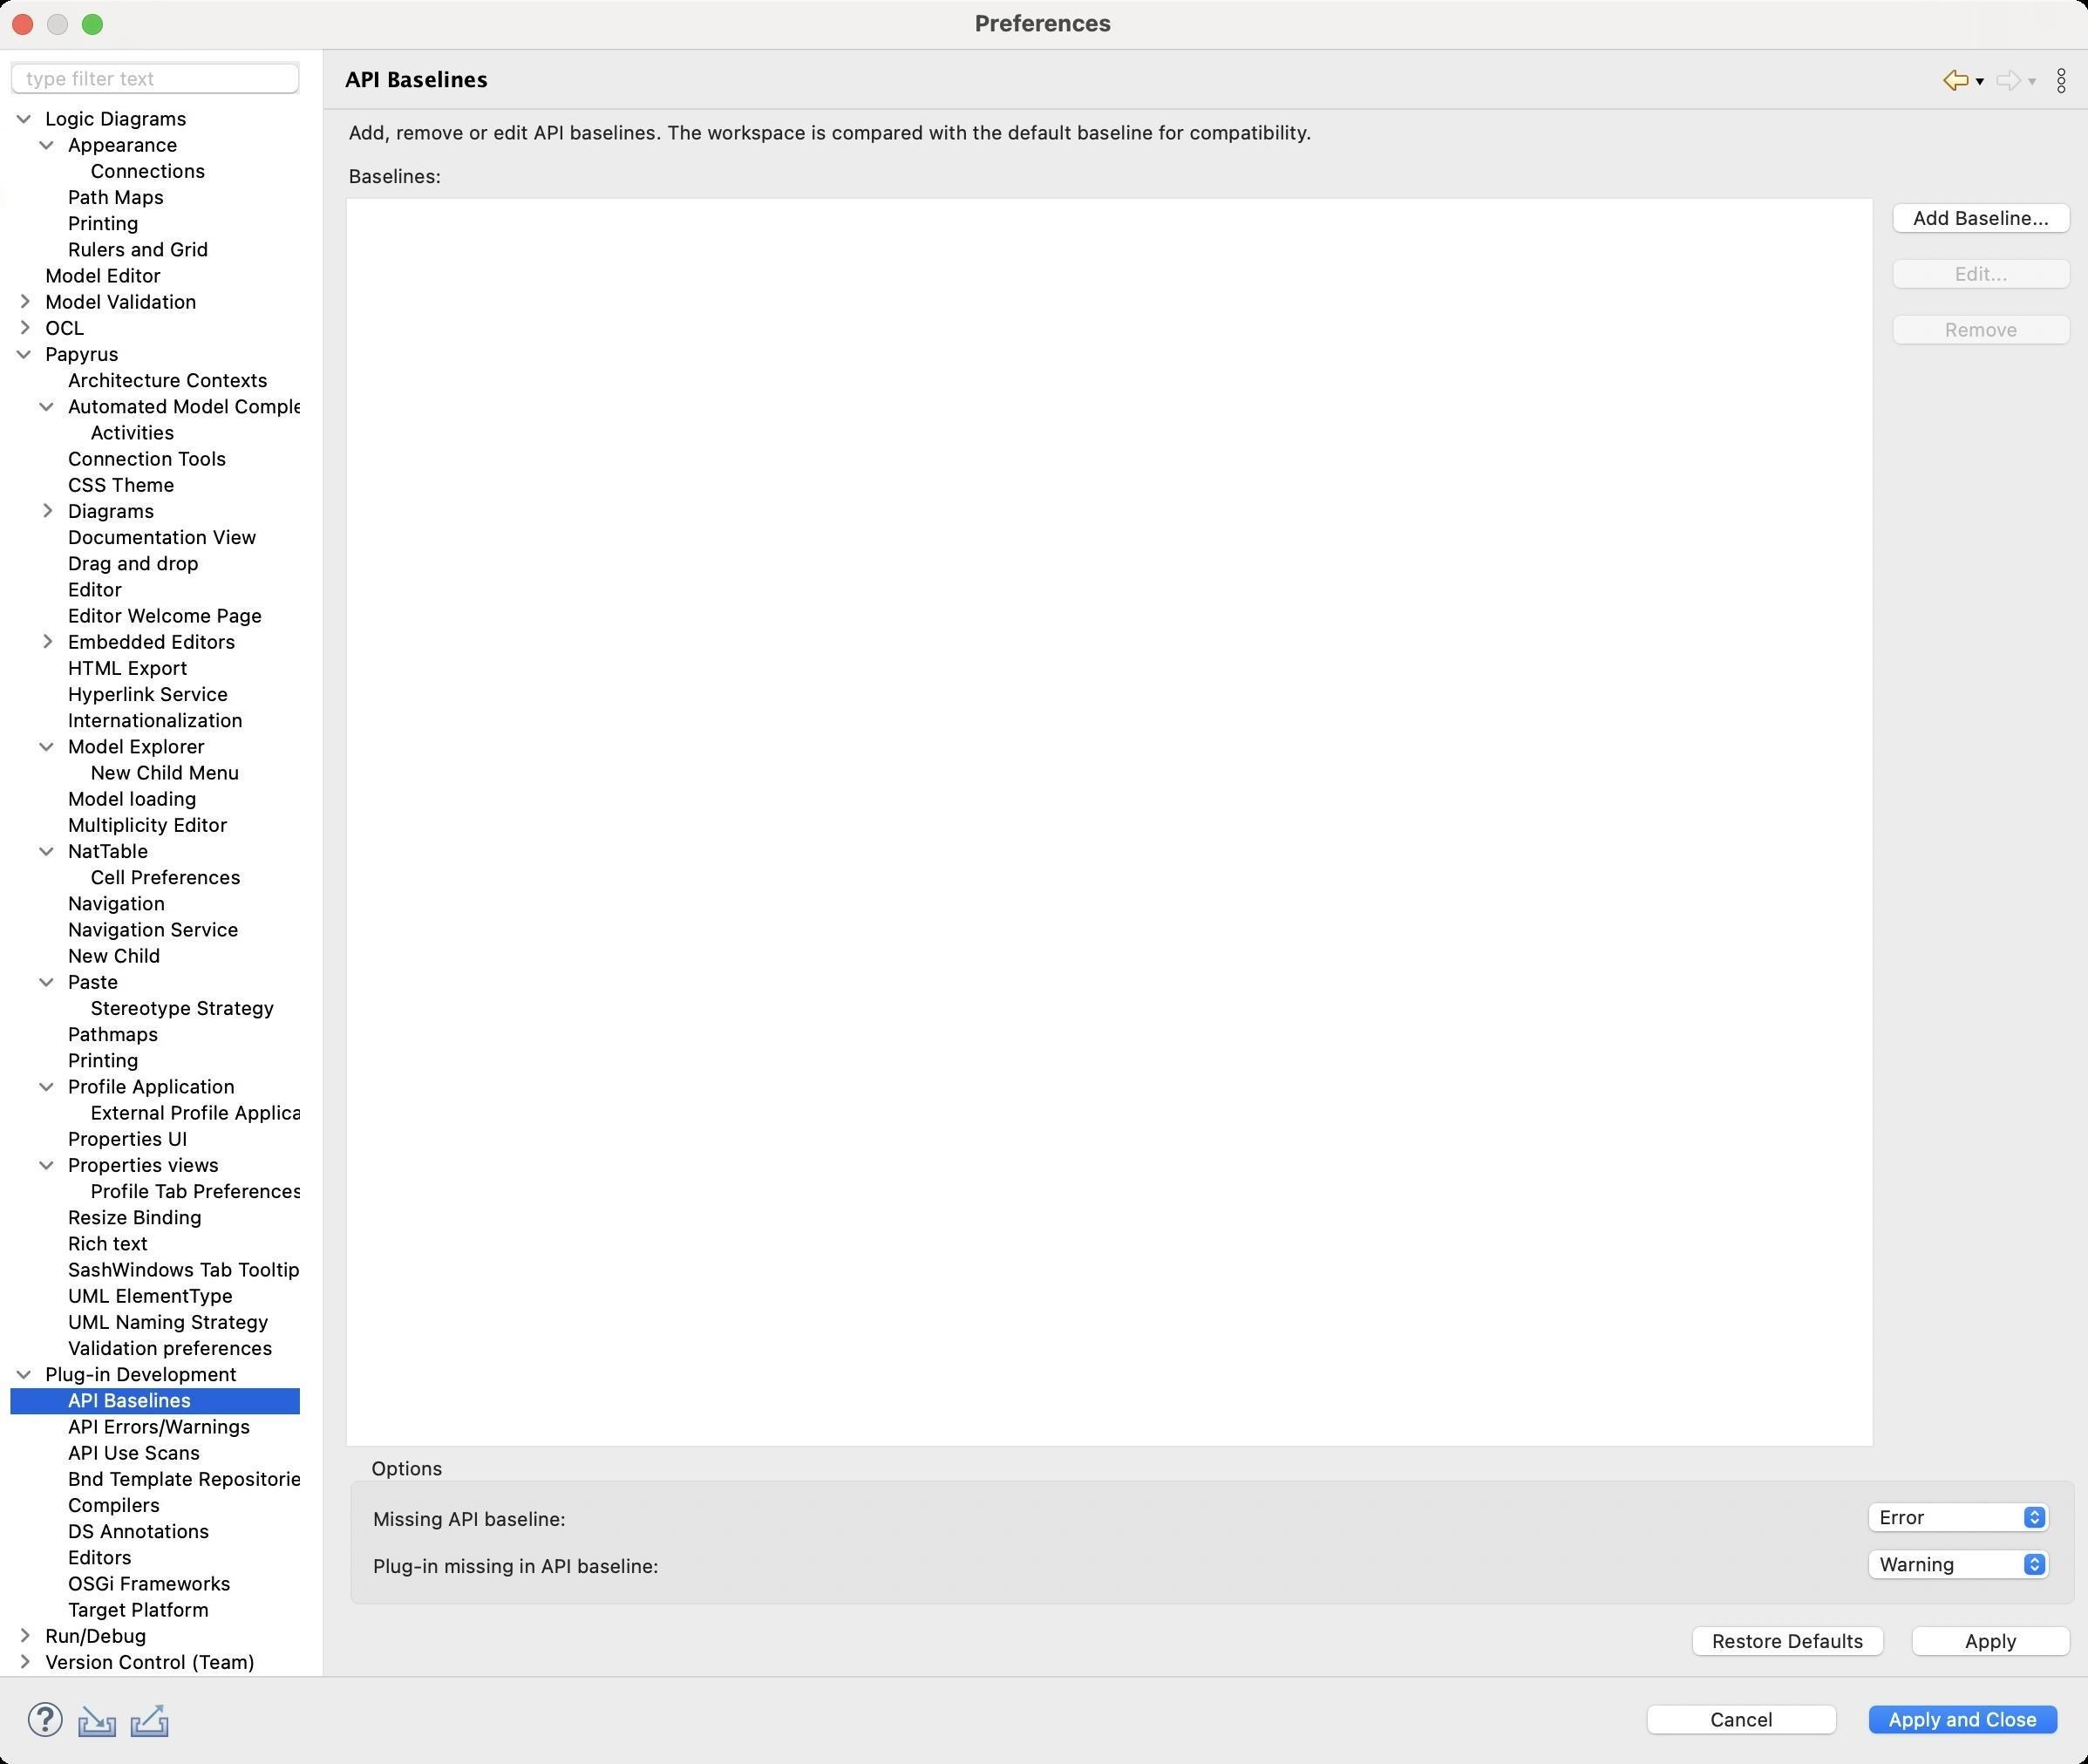
Accessibility tree:
{"name": "Preferences", "role": "AXWindow", "description": null, "role_description": "standard window", "value": null, "position": "480.00;38.00", "size": "1199;1012", "children": [{"name": "Apply_and_Close", "role": "AXButton", "description": null, "role_description": "button", "value": null, "position": "1067.00;974.00", "size": "120;27", "children": []}, {"name": "Cancel", "role": "AXButton", "description": null, "role_description": "button", "value": null, "position": "940.00;974.00", "size": "120;27", "children": []}, {"name": null, "role": "AXToolbar", "description": null, "role_description": "toolbar", "value": null, "position": "12.00;972.00", "size": "90;30", "children": [{"name": "Help", "role": "AXCheckBox", "description": null, "role_description": "checkbox", "value": 0, "position": "12.00;972.00", "size": "30;30", "children": []}, {"name": "Import", "role": "AXButton", "description": null, "role_description": "button", "value": null, "position": "42.00;972.00", "size": "30;30", "children": []}, {"name": "Export", "role": "AXButton", "description": null, "role_description": "button", "value": null, "position": "72.00;972.00", "size": "30;30", "children": []}]}, {"name": null, "role": "AXScrollArea", "description": null, "role_description": "scroll area", "value": null, "position": "199.00;69.00", "size": "995;887", "children": [{"name": "Apply", "role": "AXButton", "description": null, "role_description": "button", "value": null, "position": "1092.00;929.00", "size": "102;27", "children": []}, {"name": "Restore_Defaults", "role": "AXButton", "description": null, "role_description": "button", "value": null, "position": "966.00;929.00", "size": "121;27", "children": []}, {"name": null, "role": "AXGroup", "description": null, "role_description": "group", "value": null, "position": "199.00;835.00", "size": "995;89", "children": [{"name": null, "role": "AXPopUpButton", "description": null, "role_description": "pop up button", "value": "Warning", "position": "1069.00;887.00", "size": "111;22", "children": []}, {"name": null, "role": "AXStaticText", "description": null, "role_description": "text", "value": "Plug-in missing in API baseline:", "position": "213.00;891.00", "size": "169;14", "children": []}, {"name": null, "role": "AXPopUpButton", "description": null, "role_description": "pop up button", "value": "Error", "position": "1069.00;860.00", "size": "111;22", "children": []}, {"name": null, "role": "AXStaticText", "description": null, "role_description": "text", "value": "Missing API baseline:", "position": "213.00;864.00", "size": "115;14", "children": []}, {"name": null, "role": "AXStaticText", "description": null, "role_description": "text", "value": "Options", "position": "210.00;835.00", "size": "49;14", "children": []}]}, {"name": null, "role": "AXStaticText", "description": null, "role_description": "text", "value": "", "position": "1081.00;209.00", "size": "113;1", "children": []}, {"name": "Remove", "role": "AXButton", "description": null, "role_description": "button", "value": null, "position": "1081.00;177.00", "size": "113;27", "children": []}, {"name": "Edit...", "role": "AXButton", "description": null, "role_description": "button", "value": null, "position": "1081.00;145.00", "size": "113;27", "children": []}, {"name": "Add_Baseline...", "role": "AXButton", "description": null, "role_description": "button", "value": null, "position": "1081.00;113.00", "size": "113;27", "children": []}, {"name": null, "role": "AXScrollArea", "description": null, "role_description": "scroll area", "value": null, "position": "199.00;113.00", "size": "877;717", "children": [{"name": null, "role": "AXTable", "description": null, "role_description": "table", "value": null, "position": "200.00;114.00", "size": "875;715", "children": [{"name": null, "role": "AXColumn", "description": null, "role_description": "column", "value": null, "position": "200.00;114.00", "size": "15;715", "children": []}, {"name": null, "role": "AXColumn", "description": null, "role_description": "column", "value": null, "position": "215.00;114.00", "size": "6;715", "children": []}]}]}, {"name": null, "role": "AXStaticText", "description": null, "role_description": "text", "value": "Baselines:", "position": "199.00;94.00", "size": "58;14", "children": []}, {"name": null, "role": "AXStaticText", "description": null, "role_description": "text", "value": "", "position": "199.00;88.00", "size": "995;1", "children": []}, {"name": null, "role": "AXStaticText", "description": null, "role_description": "text", "value": "Add, remove or edit API baselines. The workspace is compared with the default baseline for compatibility.", "position": "199.00;69.00", "size": "995;14", "children": []}]}, {"name": null, "role": "AXToolbar", "description": "", "role_description": "toolbar", "value": null, "position": "1112.00;35.00", "size": "82;22", "children": [{"name": "Back_to_Plug-in_Development", "role": "AXMenuButton", "description": null, "role_description": "menu button", "value": null, "position": "1112.00;35.00", "size": "22;22", "children": []}, {"name": "Forward", "role": "AXMenuButton", "description": null, "role_description": "menu button", "value": null, "position": "1142.00;35.00", "size": "22;22", "children": []}, {"name": "Additional_Dialog_Actions", "role": "AXButton", "description": null, "role_description": "button", "value": null, "position": "1172.00;35.00", "size": "22;22", "children": []}]}, {"name": null, "role": "AXStaticText", "description": "", "role_description": "text", "value": "API Baselines", "position": "196.00;35.00", "size": "909;21", "children": []}, {"name": null, "role": "AXSplitter", "description": null, "role_description": "splitter", "value": 180, "position": "180.00;28.00", "size": "5;933", "children": []}, {"name": null, "role": "AXScrollArea", "description": null, "role_description": "scroll area", "value": null, "position": "7.00;59.00", "size": "166;902", "children": [{"name": null, "role": "AXOutline", "description": null, "role_description": "outline", "value": null, "position": "7.00;-554.00", "size": "217;1515", "children": [{"name": null, "role": "AXRow", "description": null, "role_description": "outline row", "value": null, "position": "7.00;-554.00", "size": "217;15", "children": [{"name": null, "role": "AXGroup", "description": null, "role_description": "group", "value": null, "position": "7.00;-554.00", "size": "217;15", "children": [{"name": null, "role": "AXDisclosureTriangle", "description": null, "role_description": "disclosure triangle", "value": 0, "position": "9.00;-554.00", "size": "12;14", "children": []}, {"name": null, "role": "AXStaticText", "description": null, "role_description": "text", "value": "General", "position": "25.00;-554.00", "size": "198;14", "children": []}]}]}, {"name": null, "role": "AXRow", "description": null, "role_description": "outline row", "value": null, "position": "7.00;-539.00", "size": "217;15", "children": [{"name": null, "role": "AXGroup", "description": null, "role_description": "group", "value": null, "position": "7.00;-539.00", "size": "217;15", "children": [{"name": null, "role": "AXDisclosureTriangle", "description": null, "role_description": "disclosure triangle", "value": 0, "position": "9.00;-539.00", "size": "12;14", "children": []}, {"name": null, "role": "AXStaticText", "description": null, "role_description": "text", "value": "Alf", "position": "25.00;-539.00", "size": "198;14", "children": []}]}]}, {"name": null, "role": "AXRow", "description": null, "role_description": "outline row", "value": null, "position": "7.00;-524.00", "size": "217;15", "children": [{"name": null, "role": "AXGroup", "description": null, "role_description": "group", "value": null, "position": "7.00;-524.00", "size": "217;15", "children": [{"name": null, "role": "AXDisclosureTriangle", "description": null, "role_description": "disclosure triangle", "value": 0, "position": "9.00;-524.00", "size": "12;14", "children": []}, {"name": null, "role": "AXStaticText", "description": null, "role_description": "text", "value": "Ant", "position": "25.00;-524.00", "size": "198;14", "children": []}]}]}, {"name": null, "role": "AXRow", "description": null, "role_description": "outline row", "value": null, "position": "7.00;-509.00", "size": "217;15", "children": [{"name": null, "role": "AXGroup", "description": null, "role_description": "group", "value": null, "position": "7.00;-509.00", "size": "217;15", "children": [{"name": null, "role": "AXDisclosureTriangle", "description": null, "role_description": "disclosure triangle", "value": 0, "position": "9.00;-509.00", "size": "12;14", "children": []}, {"name": null, "role": "AXStaticText", "description": null, "role_description": "text", "value": "Context", "position": "25.00;-509.00", "size": "198;14", "children": []}]}]}, {"name": null, "role": "AXRow", "description": null, "role_description": "outline row", "value": null, "position": "7.00;-494.00", "size": "217;15", "children": [{"name": null, "role": "AXGroup", "description": null, "role_description": "group", "value": null, "position": "7.00;-494.00", "size": "217;15", "children": [{"name": null, "role": "AXDisclosureTriangle", "description": null, "role_description": "disclosure triangle", "value": 0, "position": "9.00;-494.00", "size": "12;14", "children": []}, {"name": null, "role": "AXStaticText", "description": null, "role_description": "text", "value": "CSS", "position": "25.00;-494.00", "size": "198;14", "children": []}]}]}, {"name": null, "role": "AXRow", "description": null, "role_description": "outline row", "value": null, "position": "7.00;-479.00", "size": "217;15", "children": [{"name": null, "role": "AXGroup", "description": null, "role_description": "group", "value": null, "position": "7.00;-479.00", "size": "217;15", "children": [{"name": null, "role": "AXDisclosureTriangle", "description": null, "role_description": "disclosure triangle", "value": 0, "position": "9.00;-479.00", "size": "12;14", "children": []}, {"name": null, "role": "AXStaticText", "description": null, "role_description": "text", "value": "EMF Compare", "position": "25.00;-479.00", "size": "198;14", "children": []}]}]}, {"name": null, "role": "AXRow", "description": null, "role_description": "outline row", "value": null, "position": "7.00;-464.00", "size": "217;15", "children": [{"name": null, "role": "AXGroup", "description": null, "role_description": "group", "value": null, "position": "7.00;-464.00", "size": "217;15", "children": [{"name": null, "role": "AXDisclosureTriangle", "description": null, "role_description": "disclosure triangle", "value": 0, "position": "9.00;-464.00", "size": "12;14", "children": []}, {"name": null, "role": "AXStaticText", "description": null, "role_description": "text", "value": "Help", "position": "25.00;-464.00", "size": "198;14", "children": []}]}]}, {"name": null, "role": "AXRow", "description": null, "role_description": "outline row", "value": null, "position": "7.00;-449.00", "size": "217;15", "children": [{"name": null, "role": "AXGroup", "description": null, "role_description": "group", "value": null, "position": "7.00;-449.00", "size": "217;15", "children": [{"name": null, "role": "AXDisclosureTriangle", "description": null, "role_description": "disclosure triangle", "value": 0, "position": "9.00;-449.00", "size": "12;14", "children": []}, {"name": null, "role": "AXStaticText", "description": null, "role_description": "text", "value": "Install/Update", "position": "25.00;-449.00", "size": "198;14", "children": []}]}]}, {"name": null, "role": "AXRow", "description": null, "role_description": "outline row", "value": null, "position": "7.00;-434.00", "size": "217;15", "children": [{"name": null, "role": "AXGroup", "description": null, "role_description": "group", "value": null, "position": "7.00;-434.00", "size": "217;15", "children": [{"name": null, "role": "AXDisclosureTriangle", "description": null, "role_description": "disclosure triangle", "value": 1, "position": "9.00;-434.00", "size": "12;14", "children": []}, {"name": null, "role": "AXStaticText", "description": null, "role_description": "text", "value": "Java", "position": "25.00;-434.00", "size": "198;14", "children": []}]}]}, {"name": null, "role": "AXRow", "description": null, "role_description": "outline row", "value": null, "position": "7.00;-419.00", "size": "217;15", "children": [{"name": null, "role": "AXGroup", "description": null, "role_description": "group", "value": null, "position": "7.00;-419.00", "size": "217;15", "children": [{"name": null, "role": "AXDisclosureTriangle", "description": null, "role_description": "disclosure triangle", "value": 0, "position": "22.00;-419.00", "size": "12;14", "children": []}, {"name": null, "role": "AXStaticText", "description": null, "role_description": "text", "value": "Appearance", "position": "38.00;-419.00", "size": "185;14", "children": []}]}]}, {"name": null, "role": "AXRow", "description": null, "role_description": "outline row", "value": null, "position": "7.00;-404.00", "size": "217;15", "children": [{"name": null, "role": "AXGroup", "description": null, "role_description": "group", "value": null, "position": "7.00;-404.00", "size": "217;15", "children": [{"name": null, "role": "AXDisclosureTriangle", "description": null, "role_description": "disclosure triangle", "value": 0, "position": "22.00;-404.00", "size": "12;14", "children": []}, {"name": null, "role": "AXStaticText", "description": null, "role_description": "text", "value": "Build Path", "position": "38.00;-404.00", "size": "185;14", "children": []}]}]}, {"name": null, "role": "AXRow", "description": null, "role_description": "outline row", "value": null, "position": "7.00;-389.00", "size": "217;15", "children": [{"name": null, "role": "AXStaticText", "description": null, "role_description": "text", "value": "Bytecode Outline", "position": "38.00;-389.00", "size": "185;14", "children": []}]}, {"name": null, "role": "AXRow", "description": null, "role_description": "outline row", "value": null, "position": "7.00;-374.00", "size": "217;15", "children": [{"name": null, "role": "AXGroup", "description": null, "role_description": "group", "value": null, "position": "7.00;-374.00", "size": "217;15", "children": [{"name": null, "role": "AXDisclosureTriangle", "description": null, "role_description": "disclosure triangle", "value": 0, "position": "22.00;-374.00", "size": "12;14", "children": []}, {"name": null, "role": "AXStaticText", "description": null, "role_description": "text", "value": "Code Style", "position": "38.00;-374.00", "size": "185;14", "children": []}]}]}, {"name": null, "role": "AXRow", "description": null, "role_description": "outline row", "value": null, "position": "7.00;-359.00", "size": "217;15", "children": [{"name": null, "role": "AXGroup", "description": null, "role_description": "group", "value": null, "position": "7.00;-359.00", "size": "217;15", "children": [{"name": null, "role": "AXDisclosureTriangle", "description": null, "role_description": "disclosure triangle", "value": 1, "position": "22.00;-359.00", "size": "12;14", "children": []}, {"name": null, "role": "AXStaticText", "description": null, "role_description": "text", "value": "Compiler", "position": "38.00;-359.00", "size": "185;14", "children": []}]}]}, {"name": null, "role": "AXRow", "description": null, "role_description": "outline row", "value": null, "position": "7.00;-344.00", "size": "217;15", "children": [{"name": null, "role": "AXStaticText", "description": null, "role_description": "text", "value": "Building", "position": "51.00;-344.00", "size": "172;14", "children": []}]}, {"name": null, "role": "AXRow", "description": null, "role_description": "outline row", "value": null, "position": "7.00;-329.00", "size": "217;15", "children": [{"name": null, "role": "AXStaticText", "description": null, "role_description": "text", "value": "Errors/Warnings", "position": "51.00;-329.00", "size": "172;14", "children": []}]}, {"name": null, "role": "AXRow", "description": null, "role_description": "outline row", "value": null, "position": "7.00;-314.00", "size": "217;15", "children": [{"name": null, "role": "AXStaticText", "description": null, "role_description": "text", "value": "Javadoc", "position": "51.00;-314.00", "size": "172;14", "children": []}]}, {"name": null, "role": "AXRow", "description": null, "role_description": "outline row", "value": null, "position": "7.00;-299.00", "size": "217;15", "children": [{"name": null, "role": "AXStaticText", "description": null, "role_description": "text", "value": "Task Tags", "position": "51.00;-299.00", "size": "172;14", "children": []}]}, {"name": null, "role": "AXRow", "description": null, "role_description": "outline row", "value": null, "position": "7.00;-284.00", "size": "217;15", "children": [{"name": null, "role": "AXGroup", "description": null, "role_description": "group", "value": null, "position": "7.00;-284.00", "size": "217;15", "children": [{"name": null, "role": "AXDisclosureTriangle", "description": null, "role_description": "disclosure triangle", "value": 1, "position": "22.00;-284.00", "size": "12;14", "children": []}, {"name": null, "role": "AXStaticText", "description": null, "role_description": "text", "value": "Debug", "position": "38.00;-284.00", "size": "185;14", "children": []}]}]}, {"name": null, "role": "AXRow", "description": null, "role_description": "outline row", "value": null, "position": "7.00;-269.00", "size": "217;15", "children": [{"name": null, "role": "AXStaticText", "description": null, "role_description": "text", "value": "Detail Formatters", "position": "51.00;-269.00", "size": "172;14", "children": []}]}, {"name": null, "role": "AXRow", "description": null, "role_description": "outline row", "value": null, "position": "7.00;-254.00", "size": "217;15", "children": [{"name": null, "role": "AXStaticText", "description": null, "role_description": "text", "value": "Heap Walking", "position": "51.00;-254.00", "size": "172;14", "children": []}]}, {"name": null, "role": "AXRow", "description": null, "role_description": "outline row", "value": null, "position": "7.00;-239.00", "size": "217;15", "children": [{"name": null, "role": "AXStaticText", "description": null, "role_description": "text", "value": "Logical Structures", "position": "51.00;-239.00", "size": "172;14", "children": []}]}, {"name": null, "role": "AXRow", "description": null, "role_description": "outline row", "value": null, "position": "7.00;-224.00", "size": "217;15", "children": [{"name": null, "role": "AXStaticText", "description": null, "role_description": "text", "value": "Primitive Display Options", "position": "51.00;-224.00", "size": "172;14", "children": []}]}, {"name": null, "role": "AXRow", "description": null, "role_description": "outline row", "value": null, "position": "7.00;-209.00", "size": "217;15", "children": [{"name": null, "role": "AXStaticText", "description": null, "role_description": "text", "value": "Step Filtering", "position": "51.00;-209.00", "size": "172;14", "children": []}]}, {"name": null, "role": "AXRow", "description": null, "role_description": "outline row", "value": null, "position": "7.00;-194.00", "size": "217;15", "children": [{"name": null, "role": "AXGroup", "description": null, "role_description": "group", "value": null, "position": "7.00;-194.00", "size": "217;15", "children": [{"name": null, "role": "AXDisclosureTriangle", "description": null, "role_description": "disclosure triangle", "value": 1, "position": "22.00;-194.00", "size": "12;14", "children": []}, {"name": null, "role": "AXStaticText", "description": null, "role_description": "text", "value": "Editor", "position": "38.00;-194.00", "size": "185;14", "children": []}]}]}, {"name": null, "role": "AXRow", "description": null, "role_description": "outline row", "value": null, "position": "7.00;-179.00", "size": "217;15", "children": [{"name": null, "role": "AXStaticText", "description": null, "role_description": "text", "value": "Code Minings", "position": "51.00;-179.00", "size": "172;14", "children": []}]}, {"name": null, "role": "AXRow", "description": null, "role_description": "outline row", "value": null, "position": "7.00;-164.00", "size": "217;15", "children": [{"name": null, "role": "AXGroup", "description": null, "role_description": "group", "value": null, "position": "7.00;-164.00", "size": "217;15", "children": [{"name": null, "role": "AXDisclosureTriangle", "description": null, "role_description": "disclosure triangle", "value": 1, "position": "35.00;-164.00", "size": "12;14", "children": []}, {"name": null, "role": "AXStaticText", "description": null, "role_description": "text", "value": "Content Assist", "position": "51.00;-164.00", "size": "172;14", "children": []}]}]}, {"name": null, "role": "AXRow", "description": null, "role_description": "outline row", "value": null, "position": "7.00;-149.00", "size": "217;15", "children": [{"name": null, "role": "AXStaticText", "description": null, "role_description": "text", "value": "Advanced", "position": "64.00;-149.00", "size": "159;14", "children": []}]}, {"name": null, "role": "AXRow", "description": null, "role_description": "outline row", "value": null, "position": "7.00;-134.00", "size": "217;15", "children": [{"name": null, "role": "AXStaticText", "description": null, "role_description": "text", "value": "Favorites", "position": "64.00;-134.00", "size": "159;14", "children": []}]}, {"name": null, "role": "AXRow", "description": null, "role_description": "outline row", "value": null, "position": "7.00;-119.00", "size": "217;15", "children": [{"name": null, "role": "AXStaticText", "description": null, "role_description": "text", "value": "Folding", "position": "51.00;-119.00", "size": "172;14", "children": []}]}, {"name": null, "role": "AXRow", "description": null, "role_description": "outline row", "value": null, "position": "7.00;-104.00", "size": "217;15", "children": [{"name": null, "role": "AXStaticText", "description": null, "role_description": "text", "value": "Hovers", "position": "51.00;-104.00", "size": "172;14", "children": []}]}, {"name": null, "role": "AXRow", "description": null, "role_description": "outline row", "value": null, "position": "7.00;-89.00", "size": "217;15", "children": [{"name": null, "role": "AXStaticText", "description": null, "role_description": "text", "value": "Mark Occurrences", "position": "51.00;-89.00", "size": "172;14", "children": []}]}, {"name": null, "role": "AXRow", "description": null, "role_description": "outline row", "value": null, "position": "7.00;-74.00", "size": "217;15", "children": [{"name": null, "role": "AXStaticText", "description": null, "role_description": "text", "value": "Save Actions", "position": "51.00;-74.00", "size": "172;14", "children": []}]}, {"name": null, "role": "AXRow", "description": null, "role_description": "outline row", "value": null, "position": "7.00;-59.00", "size": "217;15", "children": [{"name": null, "role": "AXStaticText", "description": null, "role_description": "text", "value": "Syntax Coloring", "position": "51.00;-59.00", "size": "172;14", "children": []}]}, {"name": null, "role": "AXRow", "description": null, "role_description": "outline row", "value": null, "position": "7.00;-44.00", "size": "217;15", "children": [{"name": null, "role": "AXStaticText", "description": null, "role_description": "text", "value": "Templates", "position": "51.00;-44.00", "size": "172;14", "children": []}]}, {"name": null, "role": "AXRow", "description": null, "role_description": "outline row", "value": null, "position": "7.00;-29.00", "size": "217;15", "children": [{"name": null, "role": "AXStaticText", "description": null, "role_description": "text", "value": "Typing", "position": "51.00;-29.00", "size": "172;14", "children": []}]}, {"name": null, "role": "AXRow", "description": null, "role_description": "outline row", "value": null, "position": "7.00;-14.00", "size": "217;15", "children": [{"name": null, "role": "AXGroup", "description": null, "role_description": "group", "value": null, "position": "7.00;-14.00", "size": "217;15", "children": [{"name": null, "role": "AXDisclosureTriangle", "description": null, "role_description": "disclosure triangle", "value": 1, "position": "22.00;-14.00", "size": "12;14", "children": []}, {"name": null, "role": "AXStaticText", "description": null, "role_description": "text", "value": "Installed JREs", "position": "38.00;-14.00", "size": "185;14", "children": []}]}]}, {"name": null, "role": "AXRow", "description": null, "role_description": "outline row", "value": null, "position": "7.00;1.00", "size": "217;15", "children": [{"name": null, "role": "AXStaticText", "description": null, "role_description": "text", "value": "Execution Environments", "position": "51.00;1.00", "size": "172;14", "children": []}]}, {"name": null, "role": "AXRow", "description": null, "role_description": "outline row", "value": null, "position": "7.00;16.00", "size": "217;15", "children": [{"name": null, "role": "AXStaticText", "description": null, "role_description": "text", "value": "JUnit", "position": "38.00;16.00", "size": "185;14", "children": []}]}, {"name": null, "role": "AXRow", "description": null, "role_description": "outline row", "value": null, "position": "7.00;31.00", "size": "217;15", "children": [{"name": null, "role": "AXStaticText", "description": null, "role_description": "text", "value": "Launching", "position": "38.00;31.00", "size": "185;14", "children": []}]}, {"name": null, "role": "AXRow", "description": null, "role_description": "outline row", "value": null, "position": "7.00;46.00", "size": "217;15", "children": [{"name": null, "role": "AXStaticText", "description": null, "role_description": "text", "value": "Properties Files Editor", "position": "38.00;46.00", "size": "185;14", "children": []}]}, {"name": null, "role": "AXRow", "description": null, "role_description": "outline row", "value": null, "position": "7.00;61.00", "size": "217;15", "children": [{"name": null, "role": "AXGroup", "description": null, "role_description": "group", "value": null, "position": "7.00;61.00", "size": "217;15", "children": [{"name": null, "role": "AXDisclosureTriangle", "description": null, "role_description": "disclosure triangle", "value": 1, "position": "9.00;61.00", "size": "12;14", "children": []}, {"name": null, "role": "AXStaticText", "description": null, "role_description": "text", "value": "Logic Diagrams", "position": "25.00;61.00", "size": "198;14", "children": []}]}]}, {"name": null, "role": "AXRow", "description": null, "role_description": "outline row", "value": null, "position": "7.00;76.00", "size": "217;15", "children": [{"name": null, "role": "AXGroup", "description": null, "role_description": "group", "value": null, "position": "7.00;76.00", "size": "217;15", "children": [{"name": null, "role": "AXDisclosureTriangle", "description": null, "role_description": "disclosure triangle", "value": 1, "position": "22.00;76.00", "size": "12;14", "children": []}, {"name": null, "role": "AXStaticText", "description": null, "role_description": "text", "value": "Appearance", "position": "38.00;76.00", "size": "185;14", "children": []}]}]}, {"name": null, "role": "AXRow", "description": null, "role_description": "outline row", "value": null, "position": "7.00;91.00", "size": "217;15", "children": [{"name": null, "role": "AXStaticText", "description": null, "role_description": "text", "value": "Connections", "position": "51.00;91.00", "size": "172;14", "children": []}]}, {"name": null, "role": "AXRow", "description": null, "role_description": "outline row", "value": null, "position": "7.00;106.00", "size": "217;15", "children": [{"name": null, "role": "AXStaticText", "description": null, "role_description": "text", "value": "Path Maps", "position": "38.00;106.00", "size": "185;14", "children": []}]}, {"name": null, "role": "AXRow", "description": null, "role_description": "outline row", "value": null, "position": "7.00;121.00", "size": "217;15", "children": [{"name": null, "role": "AXStaticText", "description": null, "role_description": "text", "value": "Printing", "position": "38.00;121.00", "size": "185;14", "children": []}]}, {"name": null, "role": "AXRow", "description": null, "role_description": "outline row", "value": null, "position": "7.00;136.00", "size": "217;15", "children": [{"name": null, "role": "AXStaticText", "description": null, "role_description": "text", "value": "Rulers and Grid", "position": "38.00;136.00", "size": "185;14", "children": []}]}, {"name": null, "role": "AXRow", "description": null, "role_description": "outline row", "value": null, "position": "7.00;151.00", "size": "217;15", "children": [{"name": null, "role": "AXStaticText", "description": null, "role_description": "text", "value": "Model Editor", "position": "25.00;151.00", "size": "198;14", "children": []}]}, {"name": null, "role": "AXRow", "description": null, "role_description": "outline row", "value": null, "position": "7.00;166.00", "size": "217;15", "children": [{"name": null, "role": "AXGroup", "description": null, "role_description": "group", "value": null, "position": "7.00;166.00", "size": "217;15", "children": [{"name": null, "role": "AXDisclosureTriangle", "description": null, "role_description": "disclosure triangle", "value": 0, "position": "9.00;166.00", "size": "12;14", "children": []}, {"name": null, "role": "AXStaticText", "description": null, "role_description": "text", "value": "Model Validation", "position": "25.00;166.00", "size": "198;14", "children": []}]}]}, {"name": null, "role": "AXRow", "description": null, "role_description": "outline row", "value": null, "position": "7.00;181.00", "size": "217;15", "children": [{"name": null, "role": "AXGroup", "description": null, "role_description": "group", "value": null, "position": "7.00;181.00", "size": "217;15", "children": [{"name": null, "role": "AXDisclosureTriangle", "description": null, "role_description": "disclosure triangle", "value": 0, "position": "9.00;181.00", "size": "12;14", "children": []}, {"name": null, "role": "AXStaticText", "description": null, "role_description": "text", "value": "OCL", "position": "25.00;181.00", "size": "198;14", "children": []}]}]}, {"name": null, "role": "AXRow", "description": null, "role_description": "outline row", "value": null, "position": "7.00;196.00", "size": "217;15", "children": [{"name": null, "role": "AXGroup", "description": null, "role_description": "group", "value": null, "position": "7.00;196.00", "size": "217;15", "children": [{"name": null, "role": "AXDisclosureTriangle", "description": null, "role_description": "disclosure triangle", "value": 1, "position": "9.00;196.00", "size": "12;14", "children": []}, {"name": null, "role": "AXStaticText", "description": null, "role_description": "text", "value": "Papyrus", "position": "25.00;196.00", "size": "198;14", "children": []}]}]}, {"name": null, "role": "AXRow", "description": null, "role_description": "outline row", "value": null, "position": "7.00;211.00", "size": "217;15", "children": [{"name": null, "role": "AXStaticText", "description": null, "role_description": "text", "value": "Architecture Contexts", "position": "38.00;211.00", "size": "185;14", "children": []}]}, {"name": null, "role": "AXRow", "description": null, "role_description": "outline row", "value": null, "position": "7.00;226.00", "size": "217;15", "children": [{"name": null, "role": "AXGroup", "description": null, "role_description": "group", "value": null, "position": "7.00;226.00", "size": "217;15", "children": [{"name": null, "role": "AXDisclosureTriangle", "description": null, "role_description": "disclosure triangle", "value": 1, "position": "22.00;226.00", "size": "12;14", "children": []}, {"name": null, "role": "AXStaticText", "description": null, "role_description": "text", "value": "Automated Model Completion", "position": "38.00;226.00", "size": "185;14", "children": []}]}]}, {"name": null, "role": "AXRow", "description": null, "role_description": "outline row", "value": null, "position": "7.00;241.00", "size": "217;15", "children": [{"name": null, "role": "AXStaticText", "description": null, "role_description": "text", "value": "Activities", "position": "51.00;241.00", "size": "172;14", "children": []}]}, {"name": null, "role": "AXRow", "description": null, "role_description": "outline row", "value": null, "position": "7.00;256.00", "size": "217;15", "children": [{"name": null, "role": "AXStaticText", "description": null, "role_description": "text", "value": "Connection Tools", "position": "38.00;256.00", "size": "185;14", "children": []}]}, {"name": null, "role": "AXRow", "description": null, "role_description": "outline row", "value": null, "position": "7.00;271.00", "size": "217;15", "children": [{"name": null, "role": "AXStaticText", "description": null, "role_description": "text", "value": "CSS Theme", "position": "38.00;271.00", "size": "185;14", "children": []}]}, {"name": null, "role": "AXRow", "description": null, "role_description": "outline row", "value": null, "position": "7.00;286.00", "size": "217;15", "children": [{"name": null, "role": "AXGroup", "description": null, "role_description": "group", "value": null, "position": "7.00;286.00", "size": "217;15", "children": [{"name": null, "role": "AXDisclosureTriangle", "description": null, "role_description": "disclosure triangle", "value": 0, "position": "22.00;286.00", "size": "12;14", "children": []}, {"name": null, "role": "AXStaticText", "description": null, "role_description": "text", "value": "Diagrams", "position": "38.00;286.00", "size": "185;14", "children": []}]}]}, {"name": null, "role": "AXRow", "description": null, "role_description": "outline row", "value": null, "position": "7.00;301.00", "size": "217;15", "children": [{"name": null, "role": "AXStaticText", "description": null, "role_description": "text", "value": "Documentation View", "position": "38.00;301.00", "size": "185;14", "children": []}]}, {"name": null, "role": "AXRow", "description": null, "role_description": "outline row", "value": null, "position": "7.00;316.00", "size": "217;15", "children": [{"name": null, "role": "AXStaticText", "description": null, "role_description": "text", "value": "Drag and drop", "position": "38.00;316.00", "size": "185;14", "children": []}]}, {"name": null, "role": "AXRow", "description": null, "role_description": "outline row", "value": null, "position": "7.00;331.00", "size": "217;15", "children": [{"name": null, "role": "AXStaticText", "description": null, "role_description": "text", "value": "Editor", "position": "38.00;331.00", "size": "185;14", "children": []}]}, {"name": null, "role": "AXRow", "description": null, "role_description": "outline row", "value": null, "position": "7.00;346.00", "size": "217;15", "children": [{"name": null, "role": "AXStaticText", "description": null, "role_description": "text", "value": "Editor Welcome Page", "position": "38.00;346.00", "size": "185;14", "children": []}]}, {"name": null, "role": "AXRow", "description": null, "role_description": "outline row", "value": null, "position": "7.00;361.00", "size": "217;15", "children": [{"name": null, "role": "AXGroup", "description": null, "role_description": "group", "value": null, "position": "7.00;361.00", "size": "217;15", "children": [{"name": null, "role": "AXDisclosureTriangle", "description": null, "role_description": "disclosure triangle", "value": 0, "position": "22.00;361.00", "size": "12;14", "children": []}, {"name": null, "role": "AXStaticText", "description": null, "role_description": "text", "value": "Embedded Editors", "position": "38.00;361.00", "size": "185;14", "children": []}]}]}, {"name": null, "role": "AXRow", "description": null, "role_description": "outline row", "value": null, "position": "7.00;376.00", "size": "217;15", "children": [{"name": null, "role": "AXStaticText", "description": null, "role_description": "text", "value": "HTML Export", "position": "38.00;376.00", "size": "185;14", "children": []}]}, {"name": null, "role": "AXRow", "description": null, "role_description": "outline row", "value": null, "position": "7.00;391.00", "size": "217;15", "children": [{"name": null, "role": "AXStaticText", "description": null, "role_description": "text", "value": "Hyperlink Service", "position": "38.00;391.00", "size": "185;14", "children": []}]}, {"name": null, "role": "AXRow", "description": null, "role_description": "outline row", "value": null, "position": "7.00;406.00", "size": "217;15", "children": [{"name": null, "role": "AXStaticText", "description": null, "role_description": "text", "value": "Internationalization", "position": "38.00;406.00", "size": "185;14", "children": []}]}, {"name": null, "role": "AXRow", "description": null, "role_description": "outline row", "value": null, "position": "7.00;421.00", "size": "217;15", "children": [{"name": null, "role": "AXGroup", "description": null, "role_description": "group", "value": null, "position": "7.00;421.00", "size": "217;15", "children": [{"name": null, "role": "AXDisclosureTriangle", "description": null, "role_description": "disclosure triangle", "value": 1, "position": "22.00;421.00", "size": "12;14", "children": []}, {"name": null, "role": "AXStaticText", "description": null, "role_description": "text", "value": "Model Explorer", "position": "38.00;421.00", "size": "185;14", "children": []}]}]}, {"name": null, "role": "AXRow", "description": null, "role_description": "outline row", "value": null, "position": "7.00;436.00", "size": "217;15", "children": [{"name": null, "role": "AXStaticText", "description": null, "role_description": "text", "value": "New Child Menu", "position": "51.00;436.00", "size": "172;14", "children": []}]}, {"name": null, "role": "AXRow", "description": null, "role_description": "outline row", "value": null, "position": "7.00;451.00", "size": "217;15", "children": [{"name": null, "role": "AXStaticText", "description": null, "role_description": "text", "value": "Model loading", "position": "38.00;451.00", "size": "185;14", "children": []}]}, {"name": null, "role": "AXRow", "description": null, "role_description": "outline row", "value": null, "position": "7.00;466.00", "size": "217;15", "children": [{"name": null, "role": "AXStaticText", "description": null, "role_description": "text", "value": "Multiplicity Editor", "position": "38.00;466.00", "size": "185;14", "children": []}]}, {"name": null, "role": "AXRow", "description": null, "role_description": "outline row", "value": null, "position": "7.00;481.00", "size": "217;15", "children": [{"name": null, "role": "AXGroup", "description": null, "role_description": "group", "value": null, "position": "7.00;481.00", "size": "217;15", "children": [{"name": null, "role": "AXDisclosureTriangle", "description": null, "role_description": "disclosure triangle", "value": 1, "position": "22.00;481.00", "size": "12;14", "children": []}, {"name": null, "role": "AXStaticText", "description": null, "role_description": "text", "value": "NatTable", "position": "38.00;481.00", "size": "185;14", "children": []}]}]}, {"name": null, "role": "AXRow", "description": null, "role_description": "outline row", "value": null, "position": "7.00;496.00", "size": "217;15", "children": [{"name": null, "role": "AXStaticText", "description": null, "role_description": "text", "value": "Cell Preferences", "position": "51.00;496.00", "size": "172;14", "children": []}]}, {"name": null, "role": "AXRow", "description": null, "role_description": "outline row", "value": null, "position": "7.00;511.00", "size": "217;15", "children": [{"name": null, "role": "AXStaticText", "description": null, "role_description": "text", "value": "Navigation", "position": "38.00;511.00", "size": "185;14", "children": []}]}, {"name": null, "role": "AXRow", "description": null, "role_description": "outline row", "value": null, "position": "7.00;526.00", "size": "217;15", "children": [{"name": null, "role": "AXStaticText", "description": null, "role_description": "text", "value": "Navigation Service", "position": "38.00;526.00", "size": "185;14", "children": []}]}, {"name": null, "role": "AXRow", "description": null, "role_description": "outline row", "value": null, "position": "7.00;541.00", "size": "217;15", "children": [{"name": null, "role": "AXStaticText", "description": null, "role_description": "text", "value": "New Child", "position": "38.00;541.00", "size": "185;14", "children": []}]}, {"name": null, "role": "AXRow", "description": null, "role_description": "outline row", "value": null, "position": "7.00;556.00", "size": "217;15", "children": [{"name": null, "role": "AXGroup", "description": null, "role_description": "group", "value": null, "position": "7.00;556.00", "size": "217;15", "children": [{"name": null, "role": "AXDisclosureTriangle", "description": null, "role_description": "disclosure triangle", "value": 1, "position": "22.00;556.00", "size": "12;14", "children": []}, {"name": null, "role": "AXStaticText", "description": null, "role_description": "text", "value": "Paste", "position": "38.00;556.00", "size": "185;14", "children": []}]}]}, {"name": null, "role": "AXRow", "description": null, "role_description": "outline row", "value": null, "position": "7.00;571.00", "size": "217;15", "children": [{"name": null, "role": "AXStaticText", "description": null, "role_description": "text", "value": "Stereotype Strategy", "position": "51.00;571.00", "size": "172;14", "children": []}]}, {"name": null, "role": "AXRow", "description": null, "role_description": "outline row", "value": null, "position": "7.00;586.00", "size": "217;15", "children": [{"name": null, "role": "AXStaticText", "description": null, "role_description": "text", "value": "Pathmaps", "position": "38.00;586.00", "size": "185;14", "children": []}]}, {"name": null, "role": "AXRow", "description": null, "role_description": "outline row", "value": null, "position": "7.00;601.00", "size": "217;15", "children": [{"name": null, "role": "AXStaticText", "description": null, "role_description": "text", "value": "Printing", "position": "38.00;601.00", "size": "185;14", "children": []}]}, {"name": null, "role": "AXRow", "description": null, "role_description": "outline row", "value": null, "position": "7.00;616.00", "size": "217;15", "children": [{"name": null, "role": "AXGroup", "description": null, "role_description": "group", "value": null, "position": "7.00;616.00", "size": "217;15", "children": [{"name": null, "role": "AXDisclosureTriangle", "description": null, "role_description": "disclosure triangle", "value": 1, "position": "22.00;616.00", "size": "12;14", "children": []}, {"name": null, "role": "AXStaticText", "description": null, "role_description": "text", "value": "Profile Application", "position": "38.00;616.00", "size": "185;14", "children": []}]}]}, {"name": null, "role": "AXRow", "description": null, "role_description": "outline row", "value": null, "position": "7.00;631.00", "size": "217;15", "children": [{"name": null, "role": "AXStaticText", "description": null, "role_description": "text", "value": "External Profile Applications tool", "position": "51.00;631.00", "size": "172;14", "children": []}]}, {"name": null, "role": "AXRow", "description": null, "role_description": "outline row", "value": null, "position": "7.00;646.00", "size": "217;15", "children": [{"name": null, "role": "AXStaticText", "description": null, "role_description": "text", "value": "Properties UI", "position": "38.00;646.00", "size": "185;14", "children": []}]}, {"name": null, "role": "AXRow", "description": null, "role_description": "outline row", "value": null, "position": "7.00;661.00", "size": "217;15", "children": [{"name": null, "role": "AXGroup", "description": null, "role_description": "group", "value": null, "position": "7.00;661.00", "size": "217;15", "children": [{"name": null, "role": "AXDisclosureTriangle", "description": null, "role_description": "disclosure triangle", "value": 1, "position": "22.00;661.00", "size": "12;14", "children": []}, {"name": null, "role": "AXStaticText", "description": null, "role_description": "text", "value": "Properties views", "position": "38.00;661.00", "size": "185;14", "children": []}]}]}, {"name": null, "role": "AXRow", "description": null, "role_description": "outline row", "value": null, "position": "7.00;676.00", "size": "217;15", "children": [{"name": null, "role": "AXStaticText", "description": null, "role_description": "text", "value": "Profile Tab Preferences", "position": "51.00;676.00", "size": "172;14", "children": []}]}, {"name": null, "role": "AXRow", "description": null, "role_description": "outline row", "value": null, "position": "7.00;691.00", "size": "217;15", "children": [{"name": null, "role": "AXStaticText", "description": null, "role_description": "text", "value": "Resize Binding", "position": "38.00;691.00", "size": "185;14", "children": []}]}, {"name": null, "role": "AXRow", "description": null, "role_description": "outline row", "value": null, "position": "7.00;706.00", "size": "217;15", "children": [{"name": null, "role": "AXStaticText", "description": null, "role_description": "text", "value": "Rich text", "position": "38.00;706.00", "size": "185;14", "children": []}]}, {"name": null, "role": "AXRow", "description": null, "role_description": "outline row", "value": null, "position": "7.00;721.00", "size": "217;15", "children": [{"name": null, "role": "AXStaticText", "description": null, "role_description": "text", "value": "SashWindows Tab Tooltips", "position": "38.00;721.00", "size": "185;14", "children": []}]}, {"name": null, "role": "AXRow", "description": null, "role_description": "outline row", "value": null, "position": "7.00;736.00", "size": "217;15", "children": [{"name": null, "role": "AXStaticText", "description": null, "role_description": "text", "value": "UML ElementType", "position": "38.00;736.00", "size": "185;14", "children": []}]}, {"name": null, "role": "AXRow", "description": null, "role_description": "outline row", "value": null, "position": "7.00;751.00", "size": "217;15", "children": [{"name": null, "role": "AXStaticText", "description": null, "role_description": "text", "value": "UML Naming Strategy", "position": "38.00;751.00", "size": "185;14", "children": []}]}, {"name": null, "role": "AXRow", "description": null, "role_description": "outline row", "value": null, "position": "7.00;766.00", "size": "217;15", "children": [{"name": null, "role": "AXStaticText", "description": null, "role_description": "text", "value": "Validation preferences", "position": "38.00;766.00", "size": "185;14", "children": []}]}, {"name": null, "role": "AXRow", "description": null, "role_description": "outline row", "value": null, "position": "7.00;781.00", "size": "217;15", "children": [{"name": null, "role": "AXGroup", "description": null, "role_description": "group", "value": null, "position": "7.00;781.00", "size": "217;15", "children": [{"name": null, "role": "AXDisclosureTriangle", "description": null, "role_description": "disclosure triangle", "value": 1, "position": "9.00;781.00", "size": "12;14", "children": []}, {"name": null, "role": "AXStaticText", "description": null, "role_description": "text", "value": "Plug-in Development", "position": "25.00;781.00", "size": "198;14", "children": []}]}]}, {"name": null, "role": "AXRow", "description": null, "role_description": "outline row", "value": null, "position": "7.00;796.00", "size": "217;15", "children": [{"name": null, "role": "AXStaticText", "description": null, "role_description": "text", "value": "API Baselines", "position": "38.00;796.00", "size": "185;14", "children": []}]}, {"name": null, "role": "AXRow", "description": null, "role_description": "outline row", "value": null, "position": "7.00;811.00", "size": "217;15", "children": [{"name": null, "role": "AXStaticText", "description": null, "role_description": "text", "value": "API Errors/Warnings", "position": "38.00;811.00", "size": "185;14", "children": []}]}, {"name": null, "role": "AXRow", "description": null, "role_description": "outline row", "value": null, "position": "7.00;826.00", "size": "217;15", "children": [{"name": null, "role": "AXStaticText", "description": null, "role_description": "text", "value": "API Use Scans", "position": "38.00;826.00", "size": "185;14", "children": []}]}, {"name": null, "role": "AXRow", "description": null, "role_description": "outline row", "value": null, "position": "7.00;841.00", "size": "217;15", "children": [{"name": null, "role": "AXStaticText", "description": null, "role_description": "text", "value": "Bnd Template Repositories", "position": "38.00;841.00", "size": "185;14", "children": []}]}, {"name": null, "role": "AXRow", "description": null, "role_description": "outline row", "value": null, "position": "7.00;856.00", "size": "217;15", "children": [{"name": null, "role": "AXStaticText", "description": null, "role_description": "text", "value": "Compilers", "position": "38.00;856.00", "size": "185;14", "children": []}]}, {"name": null, "role": "AXRow", "description": null, "role_description": "outline row", "value": null, "position": "7.00;871.00", "size": "217;15", "children": [{"name": null, "role": "AXStaticText", "description": null, "role_description": "text", "value": "DS Annotations", "position": "38.00;871.00", "size": "185;14", "children": []}]}, {"name": null, "role": "AXRow", "description": null, "role_description": "outline row", "value": null, "position": "7.00;886.00", "size": "217;15", "children": [{"name": null, "role": "AXStaticText", "description": null, "role_description": "text", "value": "Editors", "position": "38.00;886.00", "size": "185;14", "children": []}]}, {"name": null, "role": "AXRow", "description": null, "role_description": "outline row", "value": null, "position": "7.00;901.00", "size": "217;15", "children": [{"name": null, "role": "AXStaticText", "description": null, "role_description": "text", "value": "OSGi Frameworks", "position": "38.00;901.00", "size": "185;14", "children": []}]}, {"name": null, "role": "AXRow", "description": null, "role_description": "outline row", "value": null, "position": "7.00;916.00", "size": "217;15", "children": [{"name": null, "role": "AXStaticText", "description": null, "role_description": "text", "value": "Target Platform", "position": "38.00;916.00", "size": "185;14", "children": []}]}, {"name": null, "role": "AXRow", "description": null, "role_description": "outline row", "value": null, "position": "7.00;931.00", "size": "217;15", "children": [{"name": null, "role": "AXGroup", "description": null, "role_description": "group", "value": null, "position": "7.00;931.00", "size": "217;15", "children": [{"name": null, "role": "AXDisclosureTriangle", "description": null, "role_description": "disclosure triangle", "value": 0, "position": "9.00;931.00", "size": "12;14", "children": []}, {"name": null, "role": "AXStaticText", "description": null, "role_description": "text", "value": "Run/Debug", "position": "25.00;931.00", "size": "198;14", "children": []}]}]}, {"name": null, "role": "AXRow", "description": null, "role_description": "outline row", "value": null, "position": "7.00;946.00", "size": "217;15", "children": [{"name": null, "role": "AXGroup", "description": null, "role_description": "group", "value": null, "position": "7.00;946.00", "size": "217;15", "children": [{"name": null, "role": "AXDisclosureTriangle", "description": null, "role_description": "disclosure triangle", "value": 0, "position": "9.00;946.00", "size": "12;14", "children": []}, {"name": null, "role": "AXStaticText", "description": null, "role_description": "text", "value": "Version Control (Team)", "position": "25.00;946.00", "size": "198;14", "children": []}]}]}, {"name": null, "role": "AXColumn", "description": null, "role_description": "column", "value": null, "position": "7.00;-554.00", "size": "217;1515", "children": []}]}, {"name": null, "role": "AXScrollBar", "description": null, "role_description": "scroll bar", "value": 0.0, "position": "7.00;945.00", "size": "166;16", "children": [{"name": null, "role": "AXValueIndicator", "description": null, "role_description": "value indicator", "value": 0.0, "position": "8.00;949.00", "size": "125;12", "children": []}, {"name": null, "role": "AXButton", "description": null, "role_description": "increment arrow button", "value": null, "position": "7.00;945.00", "size": "0;0", "children": []}, {"name": null, "role": "AXButton", "description": null, "role_description": "decrement arrow button", "value": null, "position": "7.00;945.00", "size": "0;0", "children": []}, {"name": null, "role": "AXButton", "description": null, "role_description": "increment page button", "value": null, "position": "133.50;949.00", "size": "40;12", "children": []}, {"name": null, "role": "AXButton", "description": null, "role_description": "decrement page button", "value": null, "position": "7.00;949.00", "size": "1;12", "children": []}]}, {"name": null, "role": "AXScrollBar", "description": null, "role_description": "scroll bar", "value": 1.0, "position": "157.00;59.00", "size": "16;902", "children": [{"name": null, "role": "AXValueIndicator", "description": null, "role_description": "value indicator", "value": 1.0, "position": "161.00;424.50", "size": "12;536", "children": []}, {"name": null, "role": "AXButton", "description": null, "role_description": "increment arrow button", "value": null, "position": "157.00;59.00", "size": "0;0", "children": []}, {"name": null, "role": "AXButton", "description": null, "role_description": "decrement arrow button", "value": null, "position": "157.00;59.00", "size": "0;0", "children": []}, {"name": null, "role": "AXButton", "description": null, "role_description": "increment page button", "value": null, "position": "161.00;960.00", "size": "12;1", "children": []}, {"name": null, "role": "AXButton", "description": null, "role_description": "decrement page button", "value": null, "position": "161.00;59.00", "size": "12;365", "children": []}]}]}, {"name": "type_filter_text", "role": "AXTextField", "description": null, "role_description": "search text field", "value": "", "position": "7.00;35.00", "size": "166;19", "children": []}, {"name": null, "role": "AXButton", "description": null, "role_description": "close button", "value": null, "position": "7.00;6.00", "size": "14;16", "children": []}, {"name": null, "role": "AXButton", "description": null, "role_description": "zoom button", "value": null, "position": "47.00;6.00", "size": "14;16", "children": [{"name": null, "role": "AXGroup", "description": null, "role_description": "group", "value": null, "position": "47.00;6.00", "size": "14;16", "children": [{"name": null, "role": "AXGroup", "description": null, "role_description": "group", "value": null, "position": "47.00;6.00", "size": "14;16", "children": []}]}]}, {"name": null, "role": "AXButton", "description": null, "role_description": "minimize button", "value": null, "position": "27.00;6.00", "size": "14;16", "children": []}, {"name": null, "role": "AXStaticText", "description": null, "role_description": "text", "value": "Preferences", "position": "558.00;5.00", "size": "83;16", "children": []}]}